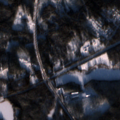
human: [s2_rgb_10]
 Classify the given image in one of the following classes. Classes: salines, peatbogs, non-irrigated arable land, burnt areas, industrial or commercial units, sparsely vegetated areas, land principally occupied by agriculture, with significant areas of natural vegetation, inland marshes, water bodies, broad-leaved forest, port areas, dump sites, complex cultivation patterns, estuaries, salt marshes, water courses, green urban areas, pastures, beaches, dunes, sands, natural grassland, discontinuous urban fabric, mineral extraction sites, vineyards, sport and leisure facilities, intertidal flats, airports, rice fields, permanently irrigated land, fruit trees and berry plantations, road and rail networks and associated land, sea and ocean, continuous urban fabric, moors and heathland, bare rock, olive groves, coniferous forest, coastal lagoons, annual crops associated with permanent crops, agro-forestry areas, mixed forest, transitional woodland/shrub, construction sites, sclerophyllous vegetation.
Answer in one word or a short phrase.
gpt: coniferous forest, mixed forest, transitional woodland/shrub, water bodies